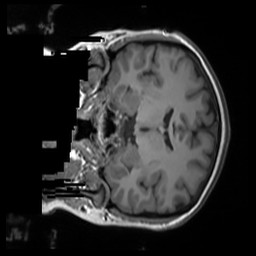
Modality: T1w
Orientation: coronal
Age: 22
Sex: female
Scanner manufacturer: siemens
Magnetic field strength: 3 T
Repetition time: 1.55 s
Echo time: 0.00234 s